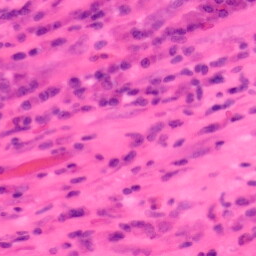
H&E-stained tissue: Colon